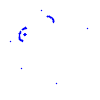
Particle: proton